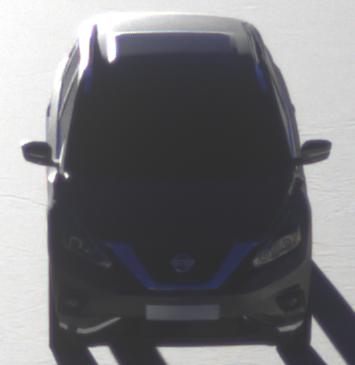
Make: Nissan
Model: Murano
Detailed model: Gen. 3 Z52
Model produced from: 2015
Doors: 5
Color: gray
Road condition: dry road
Daytime: sunrise or sunset
Contrast: high contrast